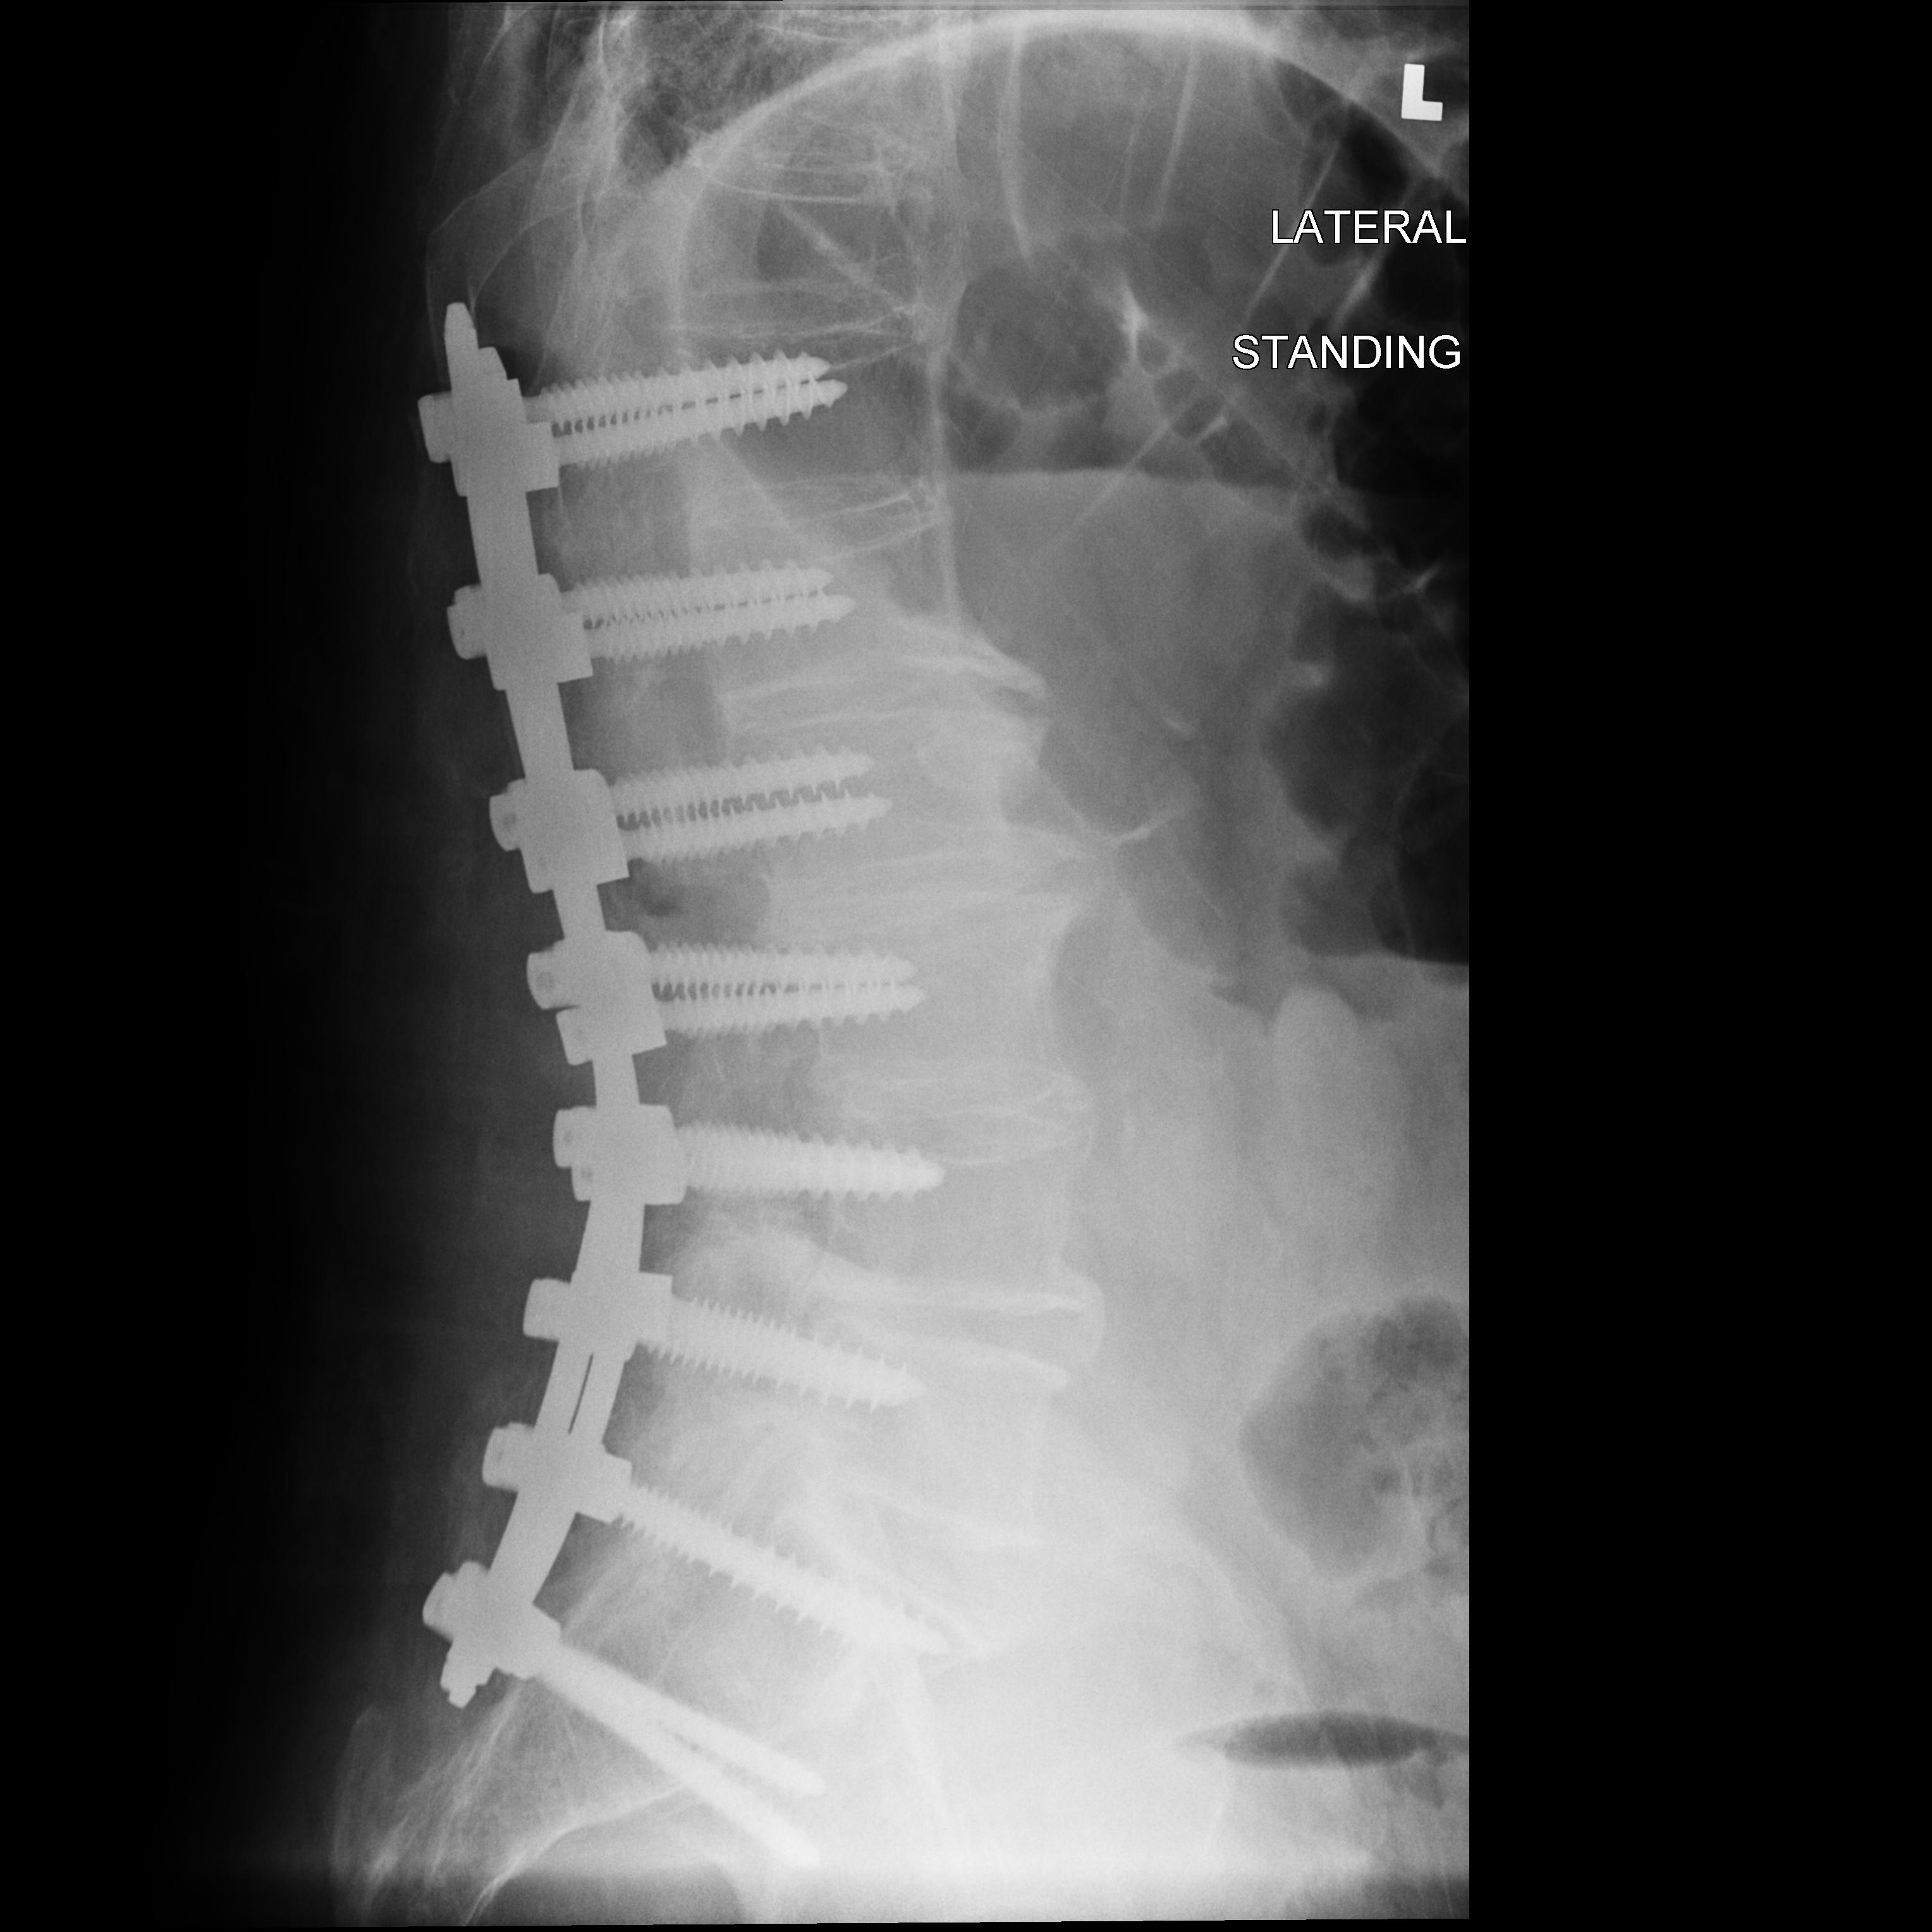
View: LATERAL
Implant manufacturer: medtronic solera